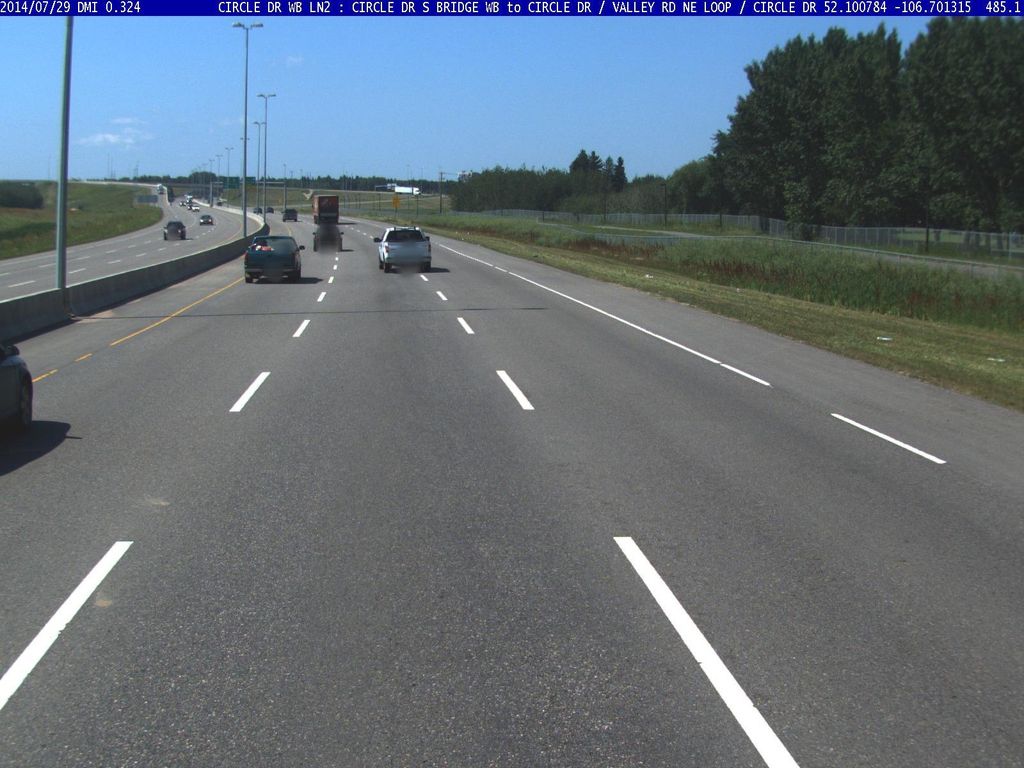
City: saskatoon